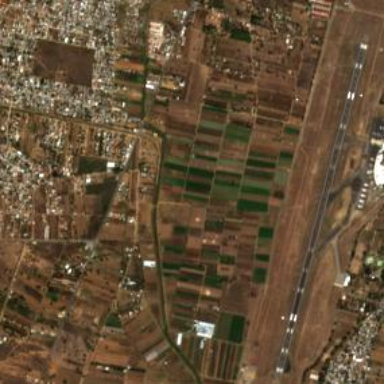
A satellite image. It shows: Public aerodrome or airport.